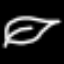
Label: leaf